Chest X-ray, PA view. Patient: 28 years old, sex F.
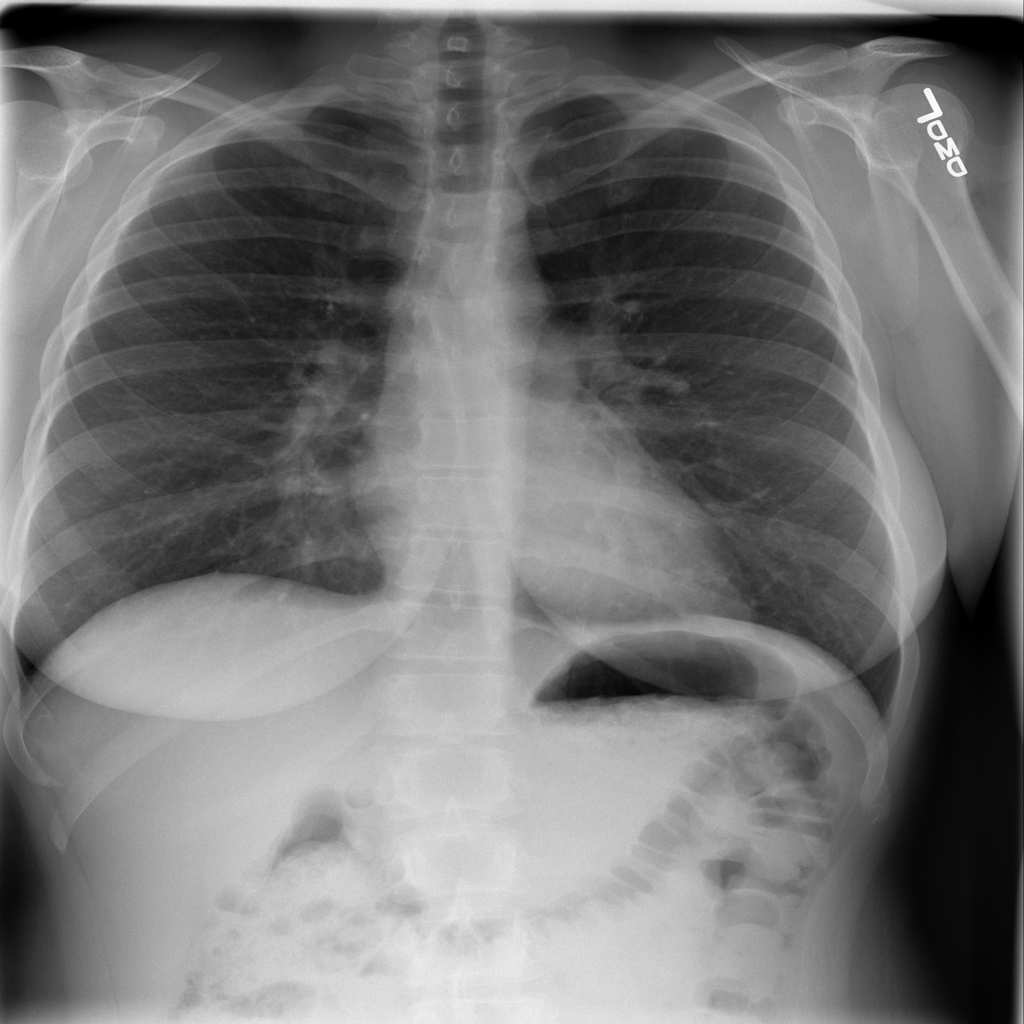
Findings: No Finding